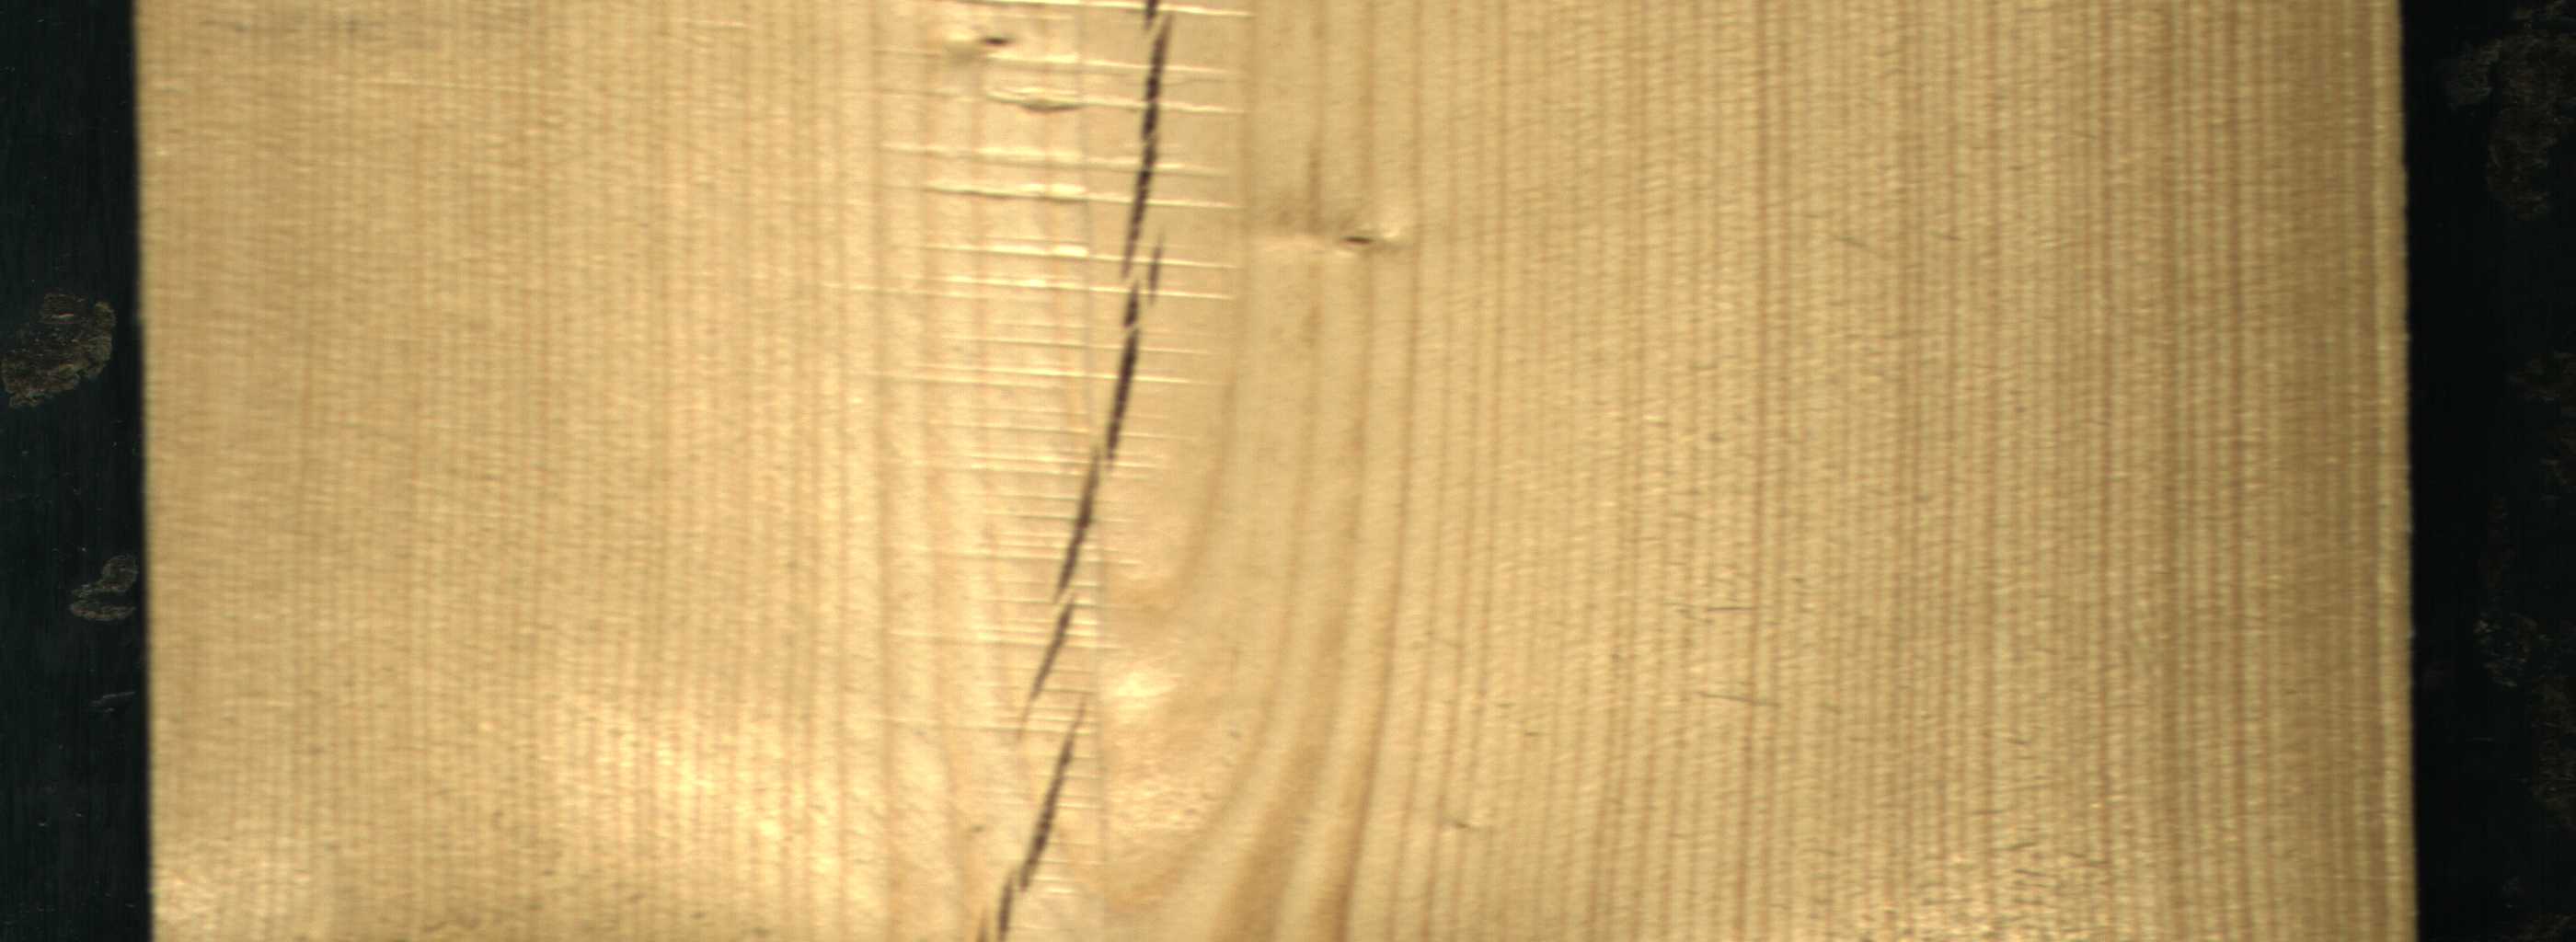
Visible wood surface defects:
Crack
Crack
Crack
Crack